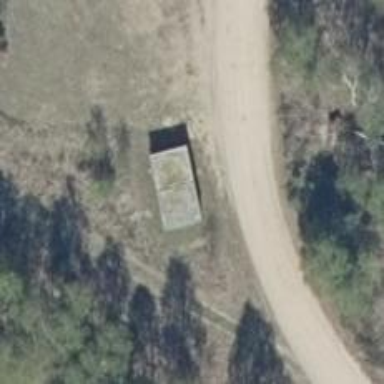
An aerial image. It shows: Power substation.